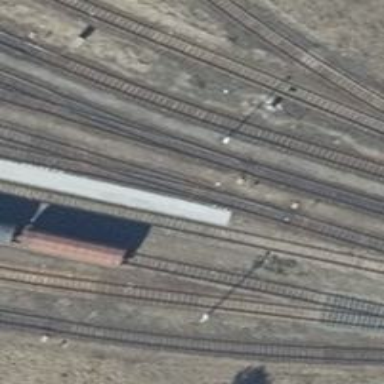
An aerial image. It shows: Railway switch.